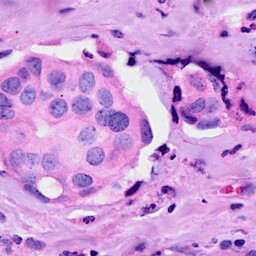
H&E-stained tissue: Breast